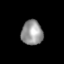
Tissue: lung
Cell type: Epithelial cells
Senescence score: 0.1888
Nuclear area (px): 518
Mean DAPI intensity: 149.849